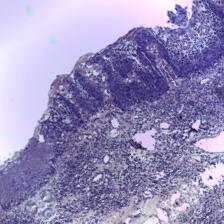
Diagnosis: OSCC